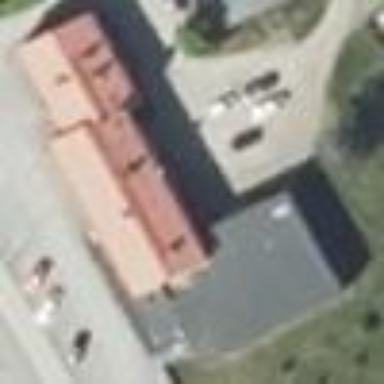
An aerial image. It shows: Commercial building.